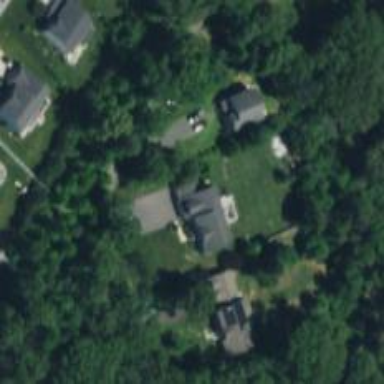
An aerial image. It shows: Driveway.